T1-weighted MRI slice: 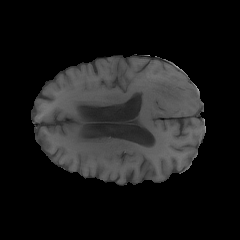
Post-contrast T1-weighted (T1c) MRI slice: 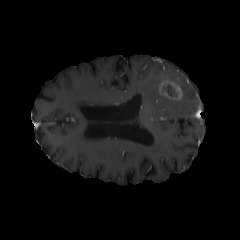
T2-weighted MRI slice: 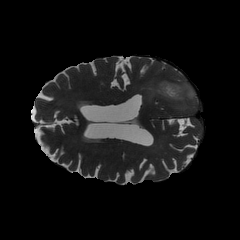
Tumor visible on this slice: yes